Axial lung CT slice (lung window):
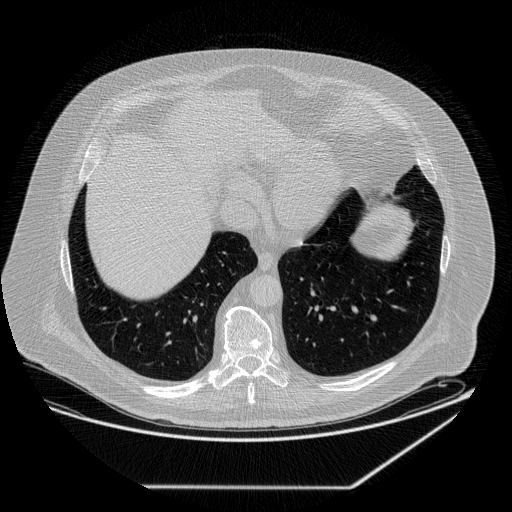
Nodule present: no